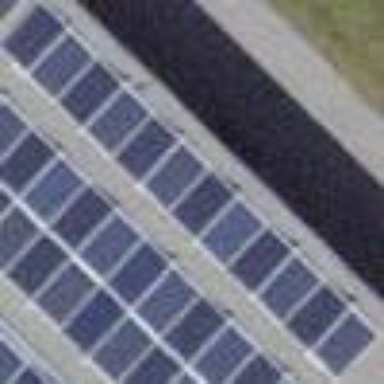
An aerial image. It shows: Solar power generator with photovoltaic panels.